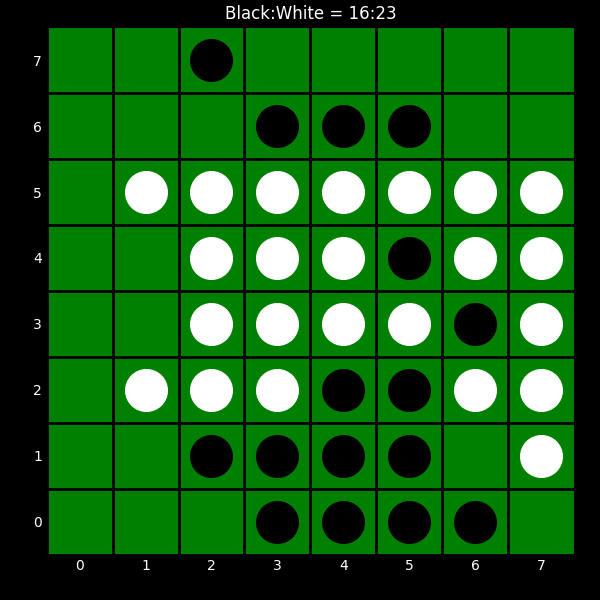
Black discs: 16
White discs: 23